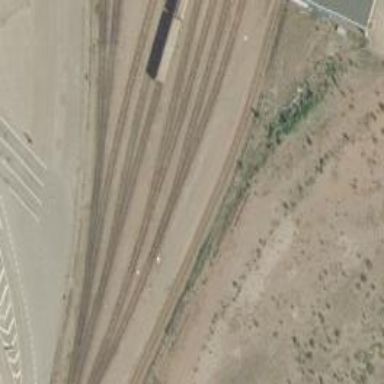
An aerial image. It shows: Rail spur service.